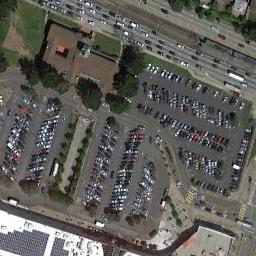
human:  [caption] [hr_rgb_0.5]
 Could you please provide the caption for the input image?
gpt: There is a white building by the parking lot .

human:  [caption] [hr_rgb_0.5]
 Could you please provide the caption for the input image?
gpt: The parking lot has lots of cars arranged neatly in lines, Some trees and a brown buildings .

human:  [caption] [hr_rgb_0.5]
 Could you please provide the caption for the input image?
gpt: The parking lot is full of cars next to some buildings and trees .

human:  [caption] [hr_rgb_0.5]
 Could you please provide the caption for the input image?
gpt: There are many different colored cars in the parking lot .

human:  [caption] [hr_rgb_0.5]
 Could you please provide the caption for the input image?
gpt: There are some green trees and buildings beside the parking lot .